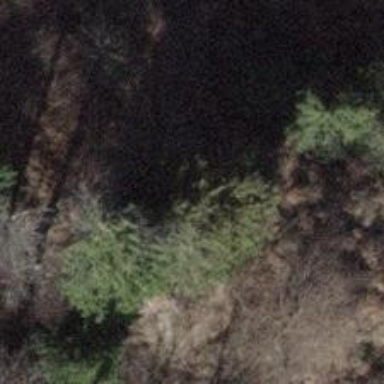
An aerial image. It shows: Cliff in nature.